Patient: sex M, age 78
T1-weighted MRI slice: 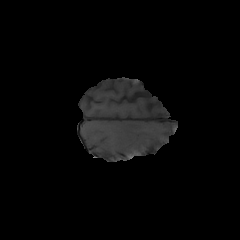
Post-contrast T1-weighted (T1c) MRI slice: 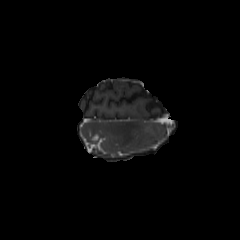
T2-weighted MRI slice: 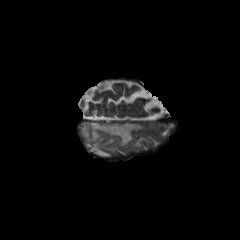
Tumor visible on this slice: yes
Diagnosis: Glioblastoma, IDH-wildtype
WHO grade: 4